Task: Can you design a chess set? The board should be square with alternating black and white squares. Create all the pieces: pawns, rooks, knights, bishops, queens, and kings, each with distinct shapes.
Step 2002:
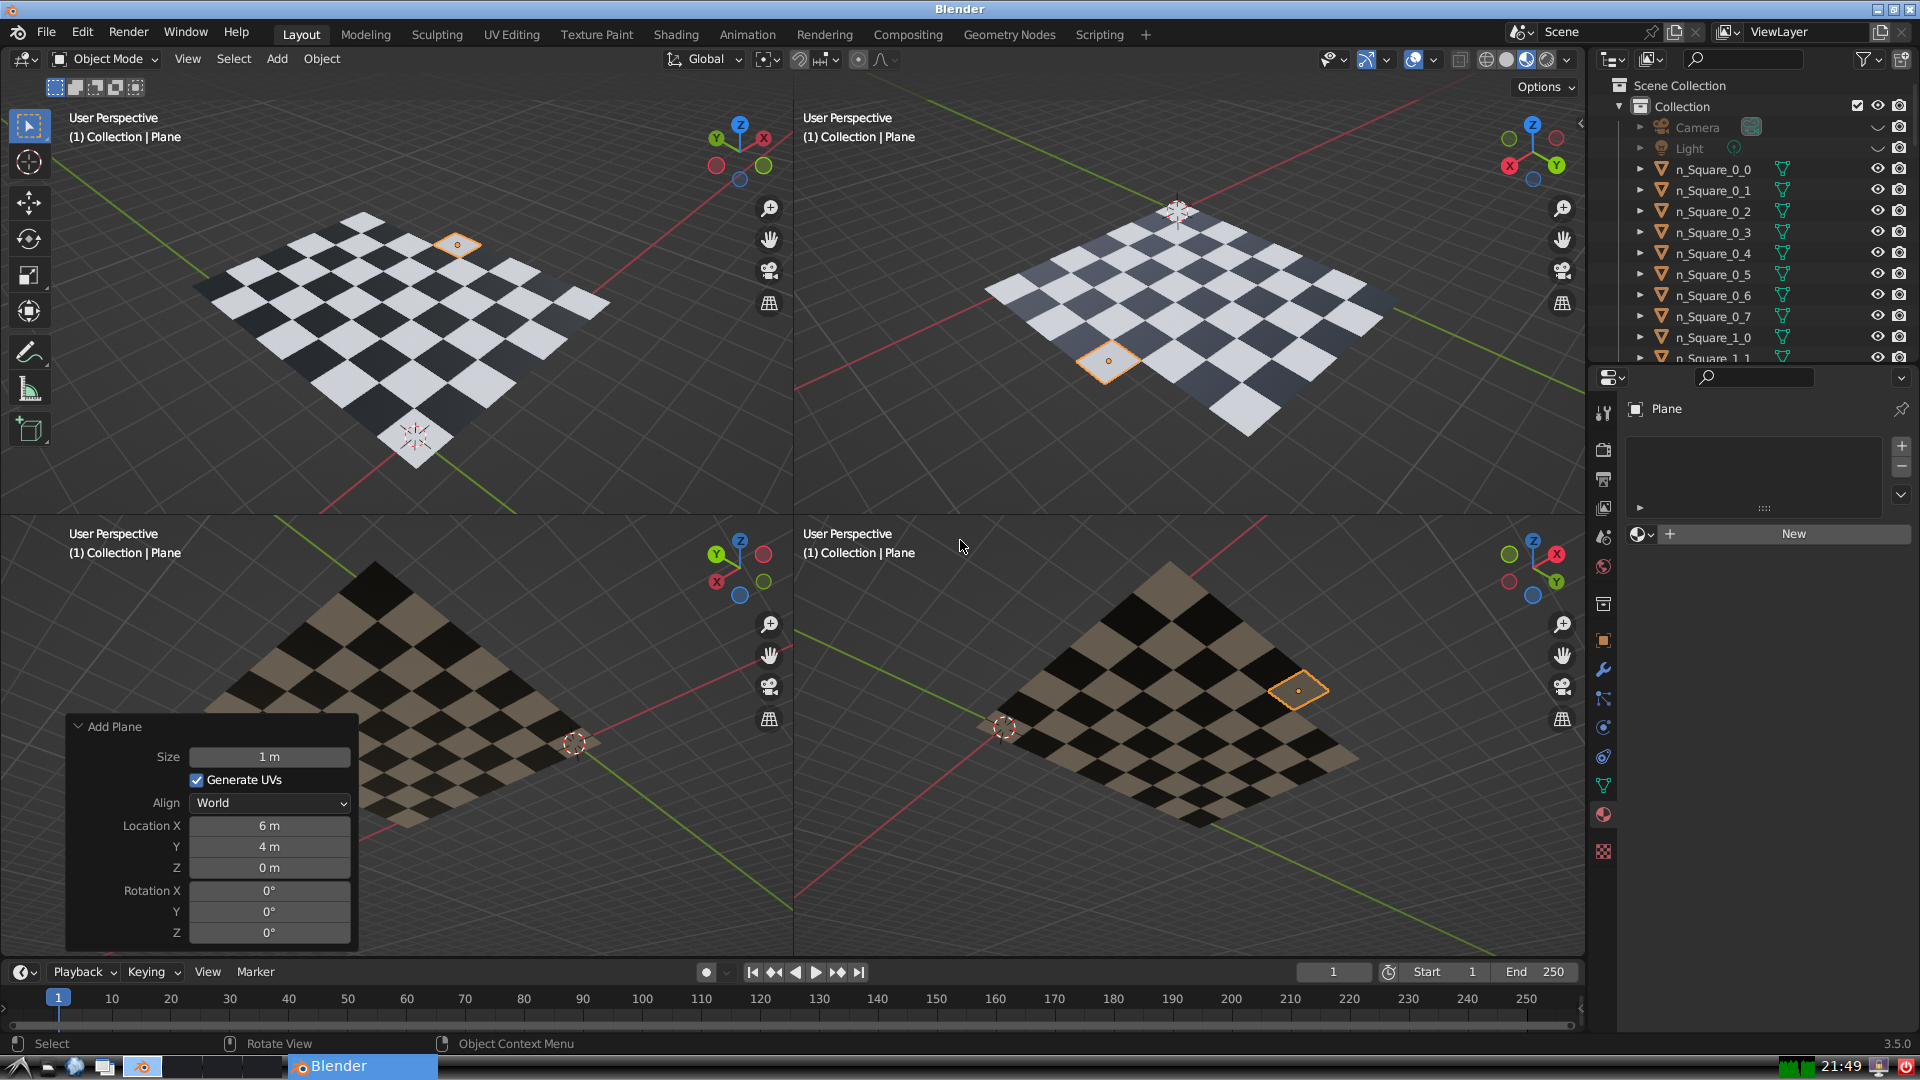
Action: {"mouse_move": [1608, 631]}